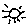
Label: sun